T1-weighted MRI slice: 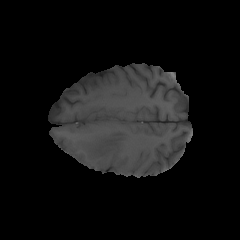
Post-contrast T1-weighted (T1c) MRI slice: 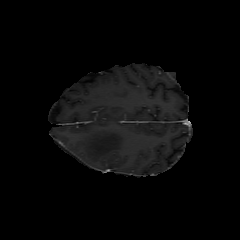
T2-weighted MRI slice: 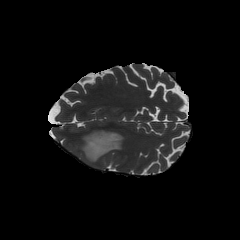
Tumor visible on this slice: yes